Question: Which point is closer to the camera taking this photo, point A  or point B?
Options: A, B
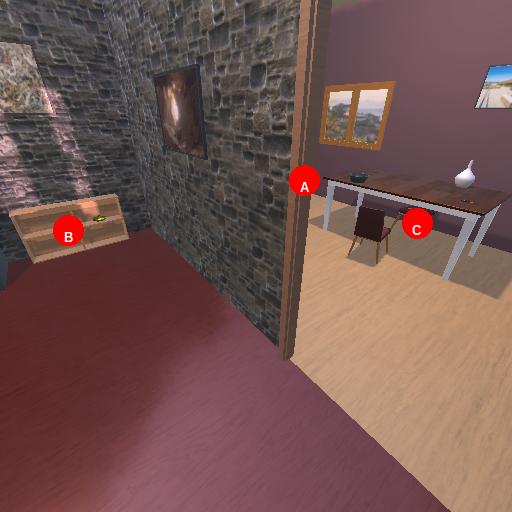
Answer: A